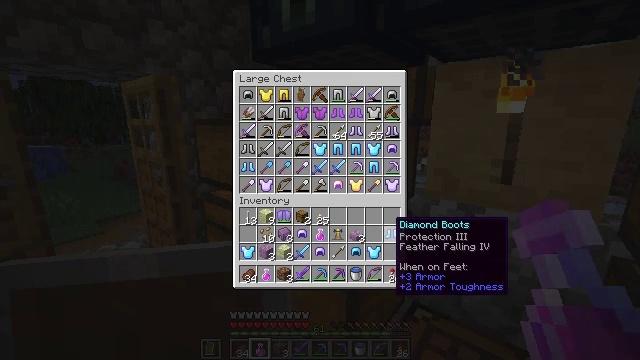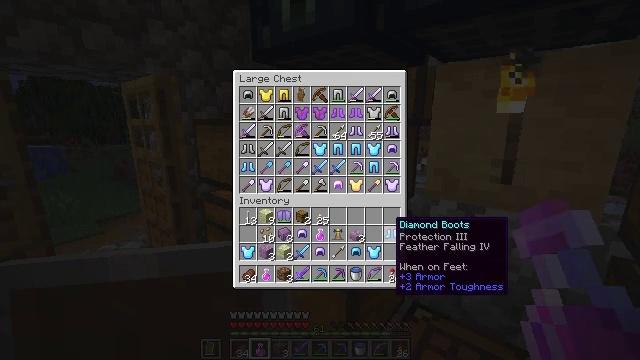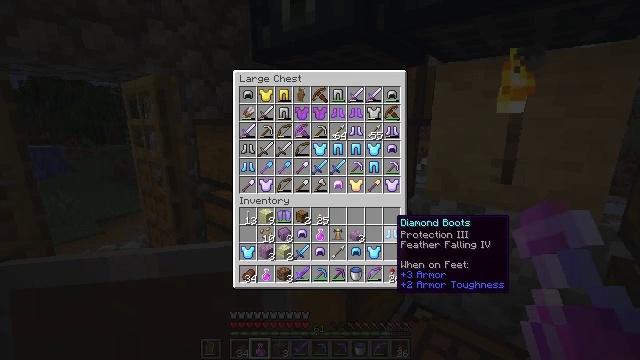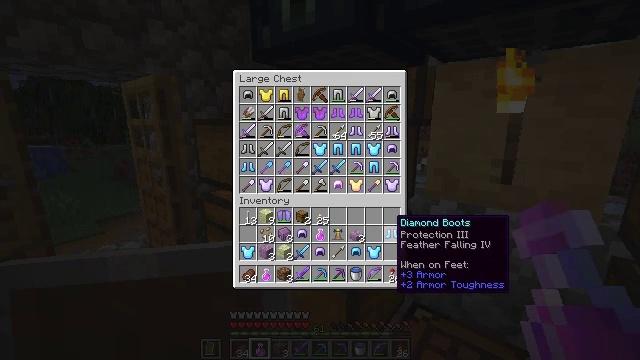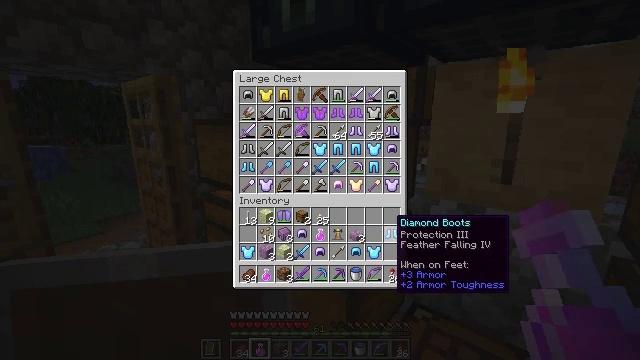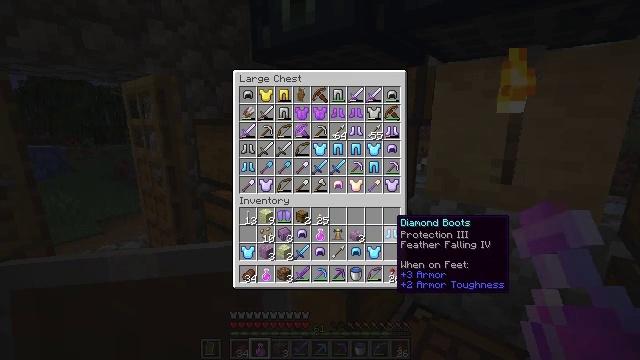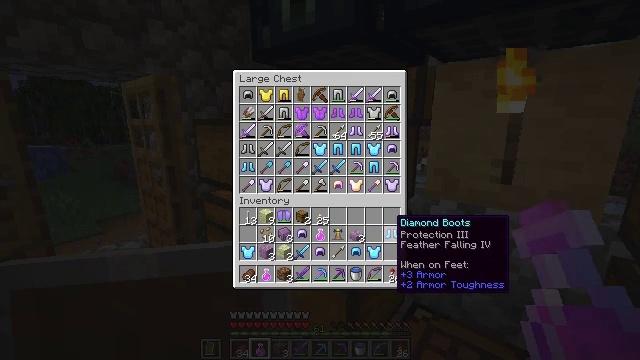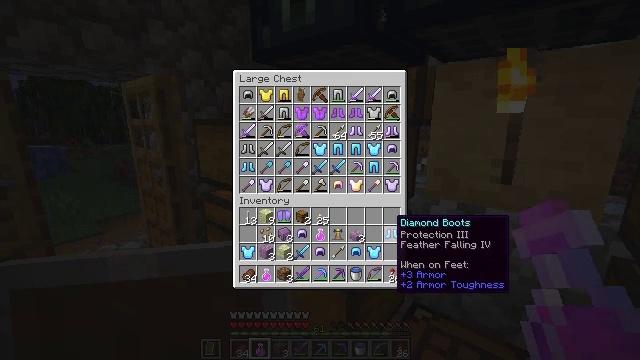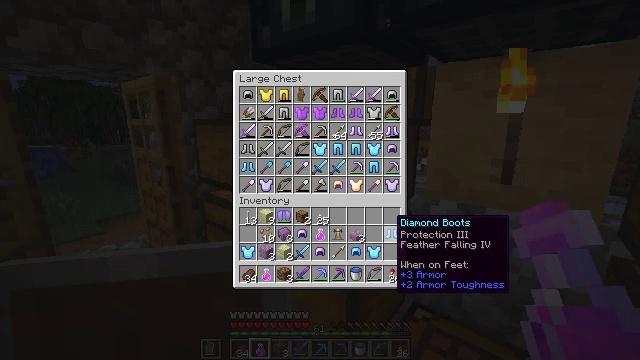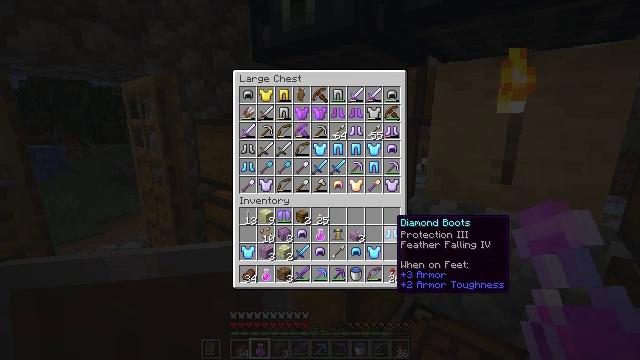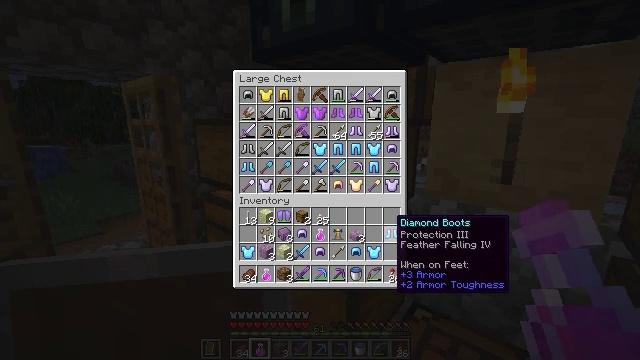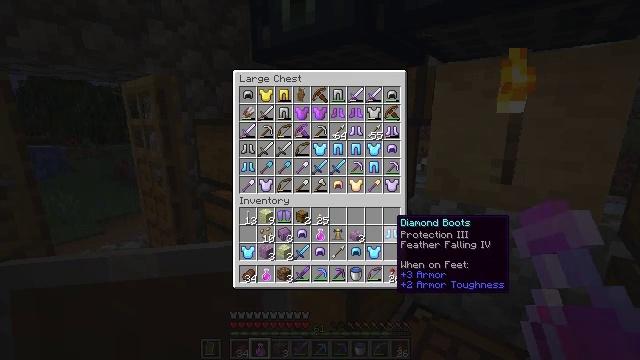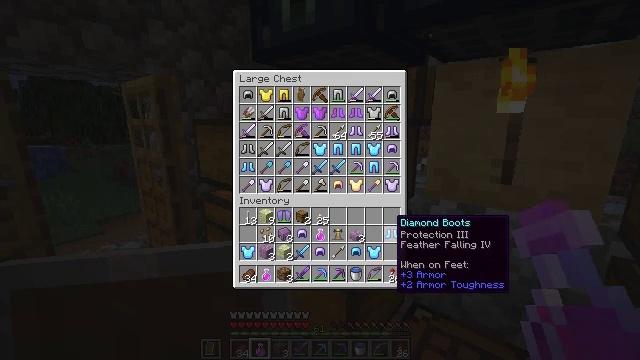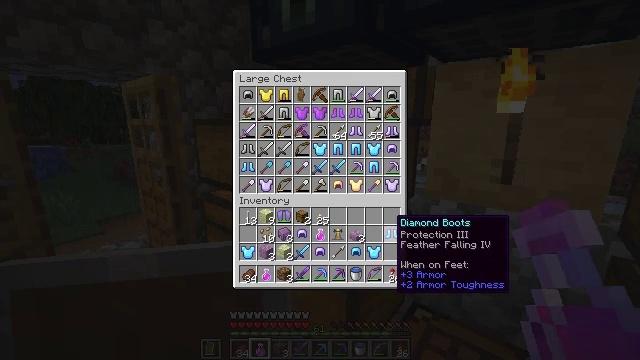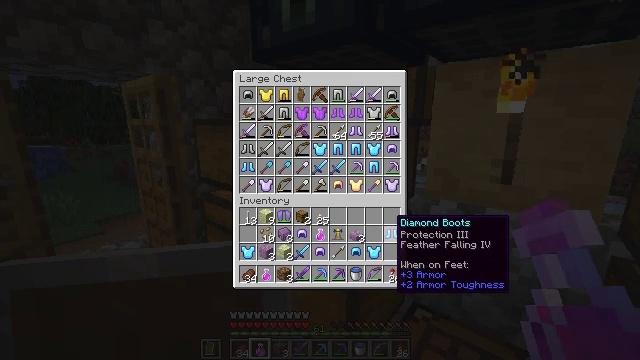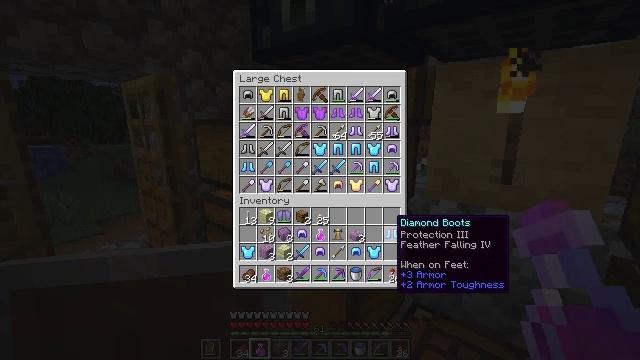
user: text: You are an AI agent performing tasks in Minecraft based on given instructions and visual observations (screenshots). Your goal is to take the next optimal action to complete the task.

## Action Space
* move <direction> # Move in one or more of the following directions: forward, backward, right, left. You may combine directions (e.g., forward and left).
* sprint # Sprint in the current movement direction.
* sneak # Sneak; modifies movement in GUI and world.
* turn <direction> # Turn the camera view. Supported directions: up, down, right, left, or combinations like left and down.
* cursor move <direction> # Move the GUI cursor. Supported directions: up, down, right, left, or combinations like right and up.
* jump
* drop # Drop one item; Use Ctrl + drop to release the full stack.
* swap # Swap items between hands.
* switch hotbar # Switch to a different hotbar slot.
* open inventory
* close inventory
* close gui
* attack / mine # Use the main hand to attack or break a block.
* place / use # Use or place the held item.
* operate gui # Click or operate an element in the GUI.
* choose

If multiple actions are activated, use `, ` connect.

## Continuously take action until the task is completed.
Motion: motion action
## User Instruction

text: Collect the shulker box to move it.
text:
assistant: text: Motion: no_op
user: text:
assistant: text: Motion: no_op
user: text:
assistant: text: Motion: no_op
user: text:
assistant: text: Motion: no_op
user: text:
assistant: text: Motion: no_op
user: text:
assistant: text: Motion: no_op
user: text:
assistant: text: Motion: no_op
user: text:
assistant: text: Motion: no_op
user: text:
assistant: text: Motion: no_op
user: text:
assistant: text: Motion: no_op
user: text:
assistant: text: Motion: no_op
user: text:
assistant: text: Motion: no_op
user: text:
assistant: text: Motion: no_op
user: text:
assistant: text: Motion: no_op
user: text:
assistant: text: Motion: no_op
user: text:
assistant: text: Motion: no_op
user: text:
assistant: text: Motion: no_op
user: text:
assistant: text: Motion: no_op
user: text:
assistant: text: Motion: no_op
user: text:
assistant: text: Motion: no_op
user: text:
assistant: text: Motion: no_op
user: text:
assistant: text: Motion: no_op
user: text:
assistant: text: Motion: no_op
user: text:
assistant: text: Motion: no_op
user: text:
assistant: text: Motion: no_op
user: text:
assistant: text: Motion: no_op
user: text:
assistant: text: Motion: no_op
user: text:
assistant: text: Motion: no_op
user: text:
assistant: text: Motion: no_op
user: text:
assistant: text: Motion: no_op